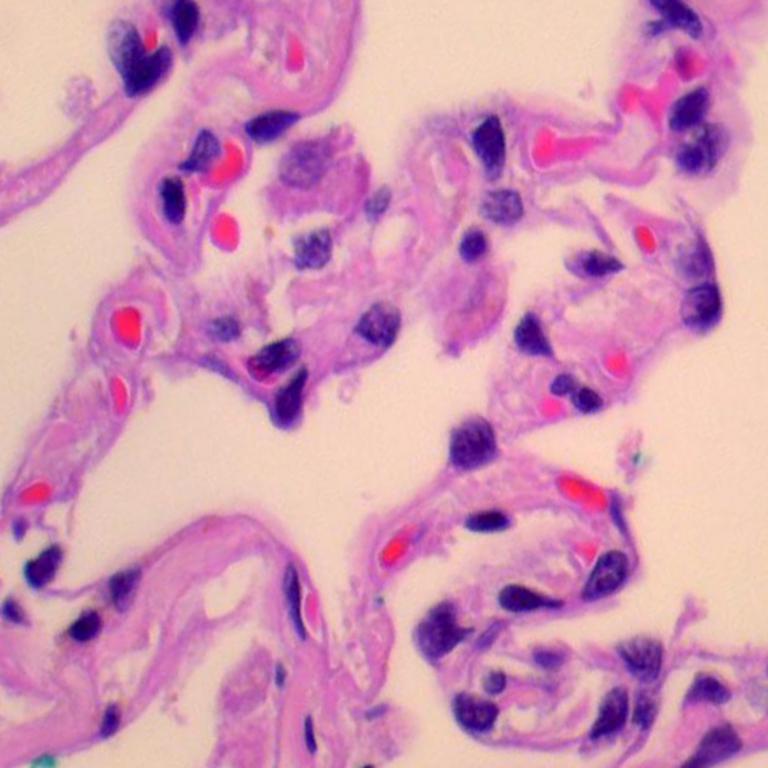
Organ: lung
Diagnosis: benign